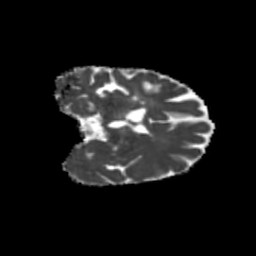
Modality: MD
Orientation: coronal
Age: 50
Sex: female
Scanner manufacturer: siemens
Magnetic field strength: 3 T
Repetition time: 5.25 s
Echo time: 0.08 s